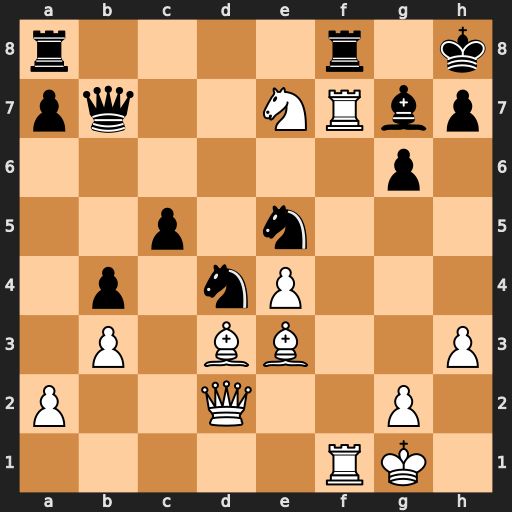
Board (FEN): r4r1k/pq2NRbp/6p1/2p1n3/1p1nP3/1P1BB2P/P2Q2P1/5RK1
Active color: w
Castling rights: -
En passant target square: -
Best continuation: Nxg6+ hxg6 Rxb7